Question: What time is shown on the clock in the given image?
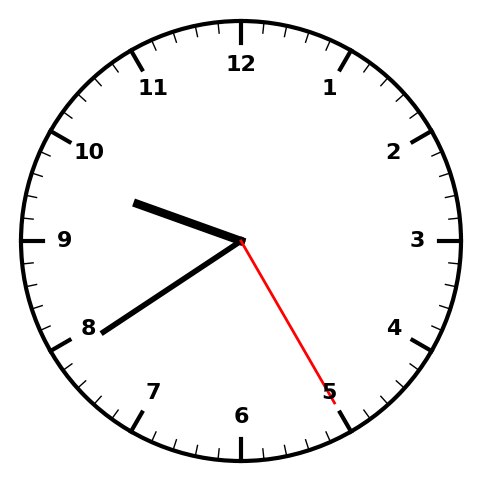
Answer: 09:39:25